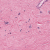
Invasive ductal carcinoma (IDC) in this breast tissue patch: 0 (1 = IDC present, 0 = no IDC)